Question: I have a combobox that is bound to a dataset that then uses a datatrigger to insert a separator when it encounters a '-' in the data (example <URL>.
The background of the menu has custom color, set by using a resource dictionary. The color in this case is #FFF8F4C5
If I add a separator to a non databound simple combo box, it appears correctly. But when adding it using the datatrigger, it does not look like the rest of the menu, as you can see below (it has a white background).

If I set the background of the separator, it actually changes the darker line to whatever color. I can't seem to find how to change the white area to match the same color as the menu.
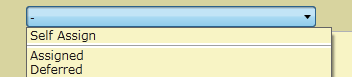
Answer: In the ControlTemplate, enclose the Separator in a Border with Background bound to to the parent ComboBoxItem's Background. Something like this:
'''
<ControlTemplate TargetType="{x:Type ComboBoxItem}">
<Border Background="{TemplateBinding Background}">
<Separator HorizontalAlignment="Stretch" IsEnabled="False"/>
</Border>
</ControlTemplate>
'''